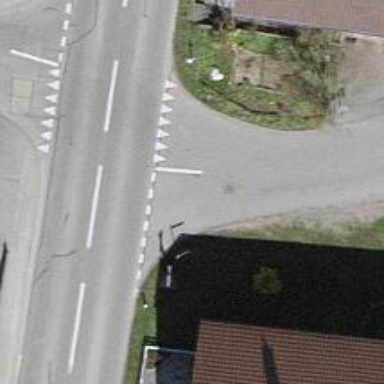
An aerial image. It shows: Road with "give way" sign.